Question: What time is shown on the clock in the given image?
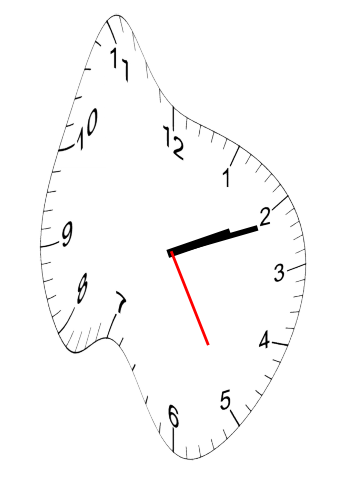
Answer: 02:11:25